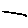
Label: line